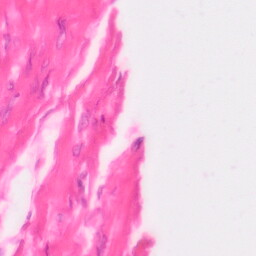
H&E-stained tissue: Colon